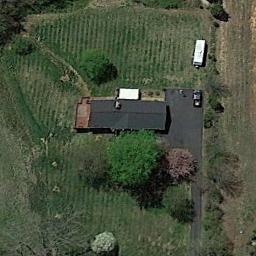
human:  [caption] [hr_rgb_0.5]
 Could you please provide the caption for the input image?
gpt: There is a house with a black roof on the lawn .

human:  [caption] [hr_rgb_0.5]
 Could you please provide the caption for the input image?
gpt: The sparse residential is on the grass next to some trees .

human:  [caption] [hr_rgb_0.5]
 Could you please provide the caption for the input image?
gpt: In a sparse residential area there is a grey house and several green trees surrounded by grass .

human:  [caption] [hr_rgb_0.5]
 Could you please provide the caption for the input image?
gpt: There are several trees beside the sparse residential .

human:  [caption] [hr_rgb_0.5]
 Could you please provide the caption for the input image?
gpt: A sparse residential area with a black building on the green meadow .